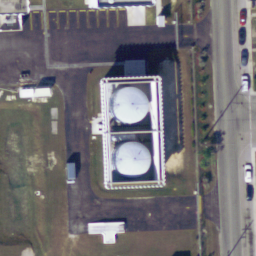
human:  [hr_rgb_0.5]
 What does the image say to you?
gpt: storage tanks